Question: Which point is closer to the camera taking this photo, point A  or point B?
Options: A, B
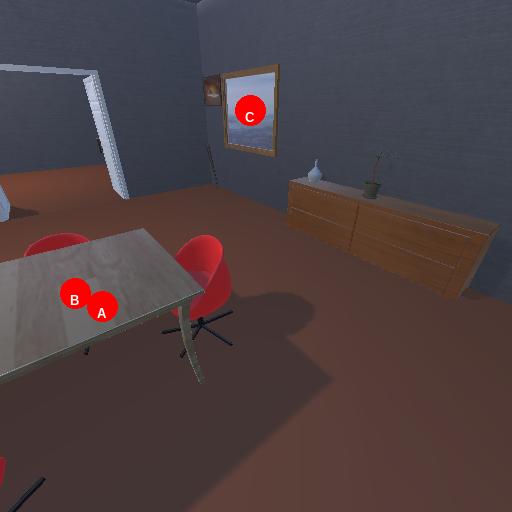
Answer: A